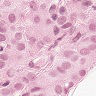
Metastatic tissue present: yes